【题型】解答题　【知识点】解析几何　【难度】hard
已知椭圆 \( \Gamma: \frac{x^2}{6} + \frac{y^2}{3} = 1 \)，\( O \) 为坐标原点；

\vspace{0.5em}
(1) 求 \( \Gamma \) 的离心率 \( e \)；

\vspace{0.5em}
(2) 设点 \( N(1,0) \)，点 \( M \) 在 \( \Gamma \) 上，求 \( |MN| \) 的最大值和最小值；

\vspace{0.5em}
(3) 点 \( T(2,1) \)，点 \( P \) 在直线 \( x + y = 3 \) 上，过点 \( P \) 且与 \( OT \) 平行的直线 \( l \) 与 \( \Gamma \) 交于 \( A,B \) 两点；试探究：是否存在常数 \( \lambda \)，使得 \( |\overrightarrow{PA} \cdot \overrightarrow{PB}| = \lambda |\overrightarrow{PT}|^2 \) 恒成立；若存在，求出该常数的值；若不存在，说明理由。
【解答】
\textbf{【答案】}
(1) \( \frac{\sqrt{2}}{2} \)

\vspace{0.5em}
(2) \( |MN| \) 的最大值为 \( 1 + \sqrt{6} \)，最小值为 \( \sqrt{2} \)

\vspace{0.5em}
(3) \( \lambda = \frac{5}{4} \)

\vspace{1em}
\textbf{【分析】}
(1) 利用椭圆方程即可直接求得其离心率；

\vspace{0.5em}
(2) 利用椭圆的几何性质，结合两点距离公式与二次函数的性质即可得解；

\vspace{0.5em}
(3) 分别利用向量的模与线性运算的坐标表示求得 \( |\overrightarrow{PT}|^2 \)，\( \overrightarrow{PA} \)，\( \overrightarrow{PB} \)，再联立直线 \( l \) 与椭圆方程得到 \( x_1 + x_2 \)，\( x_1x_2 \) 关于 \( a \) 的表达式，进而化简 \( |\overrightarrow{PA} \cdot \overrightarrow{PB}| \) 得到 \( |\overrightarrow{PA} \cdot \overrightarrow{PB}| \) 与 \( |\overrightarrow{PT}|^2 \) 的关系，由此得解。

\vspace{1em}
\textbf{【详解】}
(1) 设 \( \Gamma \) 的半长轴长为 \( a \)，半短轴长为 \( b \)，半焦距为 \( c \)，

则 \( a = \sqrt{6} \)，\( b = \sqrt{3} \)，则 \( c = \sqrt{3} \)，所以 \( e = \frac{c}{a} = \frac{\sqrt{3}}{\sqrt{6}} = \frac{\sqrt{2}}{2} \).

\vspace{0.5em}
(2) 依题意，设 \( M(x,y) \)，则 \( -\sqrt{6} \leq x \leq \sqrt{6} \)，\( \frac{x^2}{6} + \frac{y^2}{3} = 1 \)，故 \( y^2 = 3 - \frac{x^2}{2} \)，

则
\[
|MN| = \sqrt{(x-1)^2 + y^2} = \sqrt{(x-1)^2 + 3 - \frac{x^2}{2}} = \sqrt{\frac{1}{2}x^2 - 2x + 4} = \sqrt{\frac{1}{2}(x-2)^2 + 2},
\]
所以由二次函数的性质可知，当 \( x = 2 \) 时，\( |MN| \) 取得最小值为 \( \sqrt{2} \)，

当 \( x = -\sqrt{6} \) 时，\( |MN| \) 取得最大值为 \( \sqrt{\frac{1}{2}(-\sqrt{6} - 2)^2 + 2} = 1 + \sqrt{6} \).

\vspace{0.5em}
(3) 设 \( P(a, 3 - a) \)，\( A(x_1,y_1) \)，\( B(x_2,y_2) \)，又 \( T(2,1) \)，

易得 \( k_{OT} = \frac{1}{2} \)，则直线 \( l \) 为 \( y - (3 - a) = \frac{1}{2}(x - a) \)，即 \( y = \frac{1}{2}x + 3 - \frac{3}{2}a \)，

而
\[
|\overrightarrow{PT}|^2 = (a - 2)^2 + (3 - a - 1)^2 = 2(a - 2)^2,
\]
\[
\overrightarrow{PA} = (x_1 - a, y_1 - 3 + a) = \left(x_1 - a, \frac{1}{2}x_1 + 3 - \frac{3}{2}a - 3 + a\right) = \left(x_1 - a, \frac{1}{2}x_1 - \frac{a}{2}\right),
\]
\[
\overrightarrow{PB} = (x_2 - a, y_2 - 3 + a) = \left(x_2 - a, \frac{1}{2}x_2 + 3 - \frac{3}{2}a - 3 + a\right) = \left(x_2 - a, \frac{1}{2}x_2 - \frac{a}{2}\right),
\]

联立
\[
\begin{cases}
y = \frac{1}{2}x + 3 - \frac{3}{2}a \\
\frac{x^2}{6} + \frac{y^2}{3} = 1
\end{cases}
\]
消去 \( y \)，得 \( x^2 + 2(2 - a)x + 3(2 - a)^2 - 4 = 0 \)

则 \( \Delta = 4(2 - a)^2 - 4 \times [3(2 - a)^2 - 4] = -8(a^2 - 4a + 2) > 0 \)，得 \( 2 - \sqrt{2} < a < 2 + \sqrt{2} \)，

所以 \( x_1 + x_2 = -2(2 - a) \)，\( x_1x_2 = 3(2 - a)^2 - 4 \)，

故
\[
|\overrightarrow{PA} \cdot \overrightarrow{PB}| = \left|(x_1 - a)(x_2 - a) + \frac{1}{4}(x_1 - a)(x_2 - a)\right|
\]
\[
= \frac{5}{4}\left|(x_1 - a)(x_2 - a)\right| = \frac{5}{4}\left|x_1x_2 - a(x_1 + x_2) + a^2\right|
\]
\[
= \frac{5}{4}\left|3(2 - a)^2 - 4 + 2a(2 - a) + a^2\right| = \frac{5}{4}\left|2(2 - a)^2\right|,
\]

所以 \( |\overrightarrow{PA} \cdot \overrightarrow{PB}| = \frac{5}{4}|\overrightarrow{PT}|^2 \)，

故存在 \( \lambda = \frac{5}{4} \)，使得 \( |\overrightarrow{PA} \cdot \overrightarrow{PB}| = \lambda |\overrightarrow{PT}|^2 \) 恒成立。

\vspace{1em}
\textbf{【点睛】} 方法点睛：利用韦达定理解决直线与圆锥曲线相交问题的基本步骤如下：

\vspace{0.5em}
(1) 设直线方程，设交点坐标为 \( (x_1,y_1) \)，\( (x_2,y_2) \)；

\vspace{0.5em}
(2) 联立直线与圆锥曲线的方程，得到关于 \( x \)（或 \( y \)）的一元二次方程，注意 \( \Delta \) 的判断；

\vspace{0.5em}
(3) 列出韦达定理；

\vspace{0.5em}
(4) 将所求问题或题中的关系转化为 \( x_1 + x_2 \)、\( x_1x_2 \)（或 \( y_1 + y_2 \)、\( y_1y_2 \)）的形式；

\vspace{0.5em}
(5) 代入韦达定理求解。

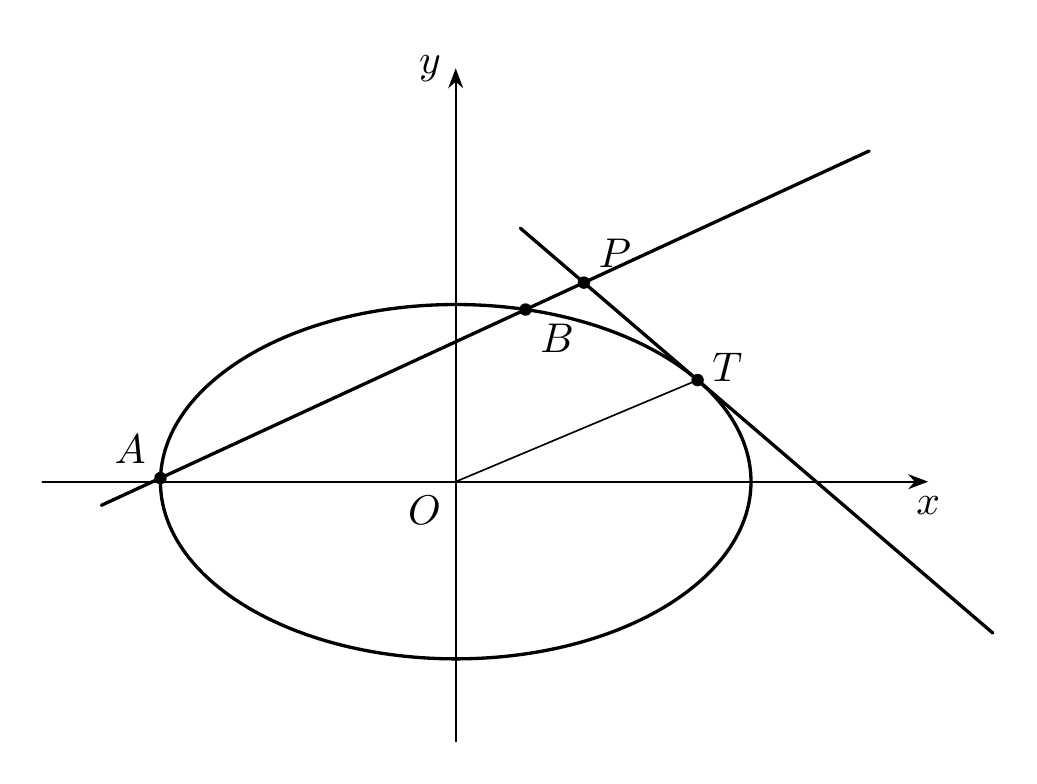